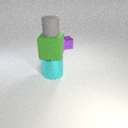
large cyan metal cylinder below small gray rubber cylinder